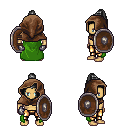
a pixel art fantasy rpg character, male body template, human, tanned skin, green cape, gold greaves, white long topknot hairstyle, cloth hood, metal gloves, shield, four views (front, back, left, right), 2x2 character sprite sheet, small pixel art, hard edges, no anti-aliasing